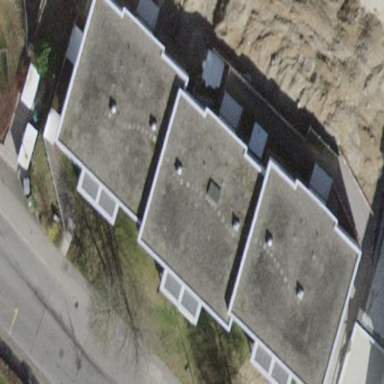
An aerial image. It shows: Flat-roofed building.